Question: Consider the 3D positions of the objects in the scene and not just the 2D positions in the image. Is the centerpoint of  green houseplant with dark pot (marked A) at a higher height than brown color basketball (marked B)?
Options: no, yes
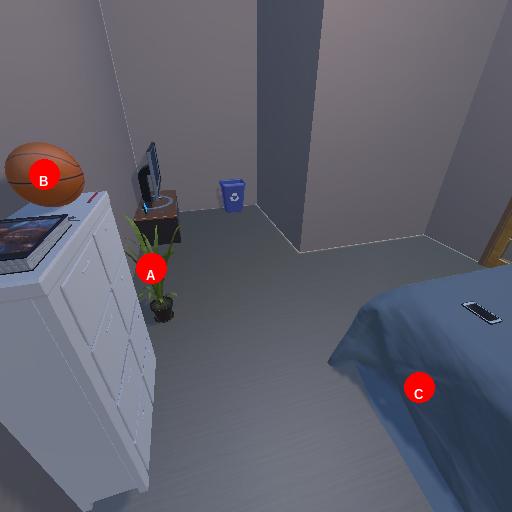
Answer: no